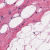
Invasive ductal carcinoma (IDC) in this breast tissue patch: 0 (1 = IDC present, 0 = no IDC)